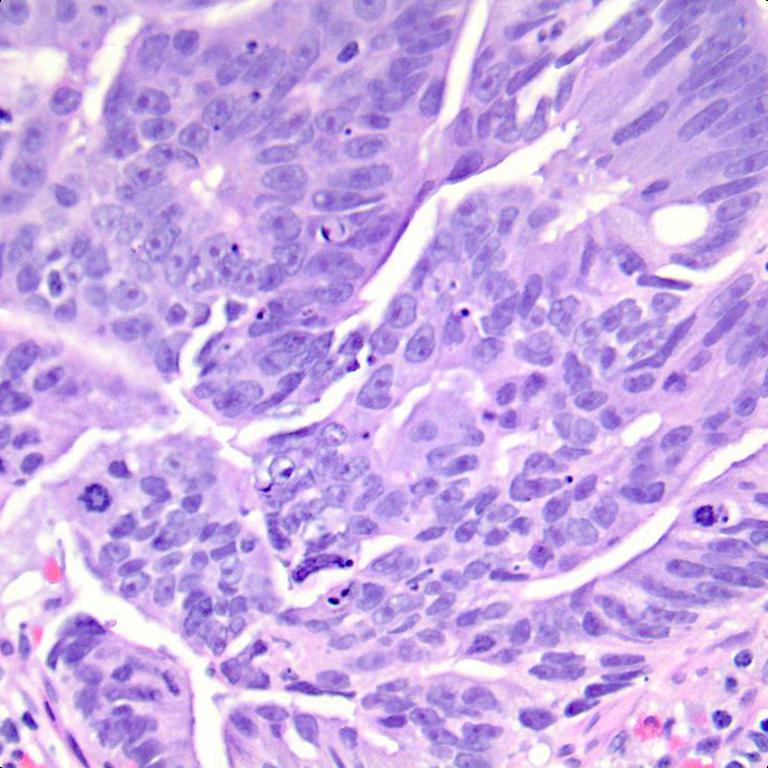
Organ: colon
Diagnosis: adenocarcinomas